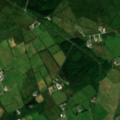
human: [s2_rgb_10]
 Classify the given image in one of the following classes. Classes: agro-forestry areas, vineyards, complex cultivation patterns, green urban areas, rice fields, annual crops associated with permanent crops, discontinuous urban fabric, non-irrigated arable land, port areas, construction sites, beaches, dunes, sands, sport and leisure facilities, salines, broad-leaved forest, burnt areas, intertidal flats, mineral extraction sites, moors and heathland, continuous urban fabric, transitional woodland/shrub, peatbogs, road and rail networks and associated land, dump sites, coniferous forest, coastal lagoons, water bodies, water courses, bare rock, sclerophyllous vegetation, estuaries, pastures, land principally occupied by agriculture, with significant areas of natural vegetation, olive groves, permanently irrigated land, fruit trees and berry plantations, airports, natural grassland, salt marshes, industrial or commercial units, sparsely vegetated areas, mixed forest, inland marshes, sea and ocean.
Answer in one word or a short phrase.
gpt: pastures, coniferous forest, moors and heathland, peatbogs